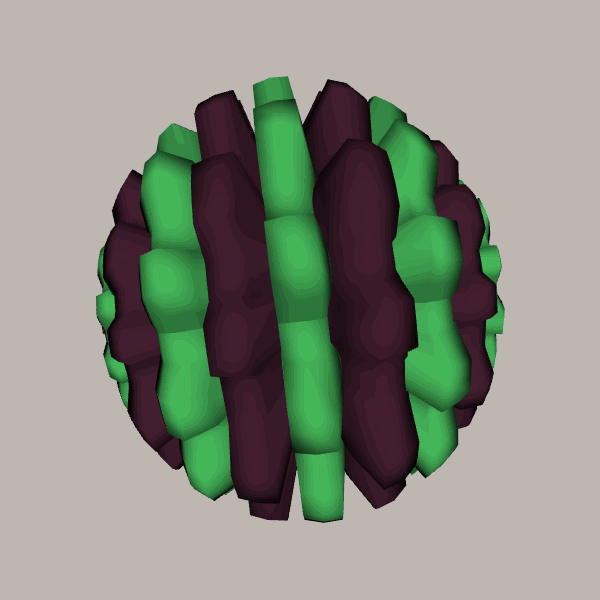
Background: light